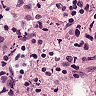
Metastatic tissue present: yes